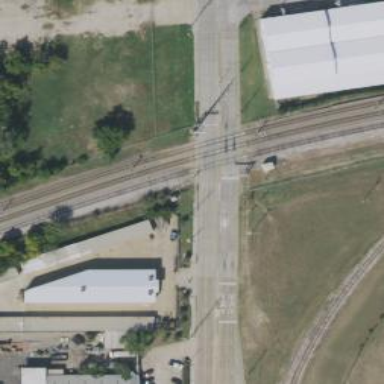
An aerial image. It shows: Railway level crossing.